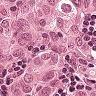
Metastatic tissue present: yes